Interaction volume radius: 5 \u00c5
Interaction volume height: 25 \u00c5
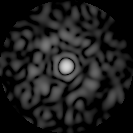
Disorder parameter: 0.8435